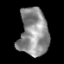
Tissue: lung
Cell type: Endothelial cells
Senescence score: 0.2321
Nuclear area (px): 1368
Mean DAPI intensity: 141.632